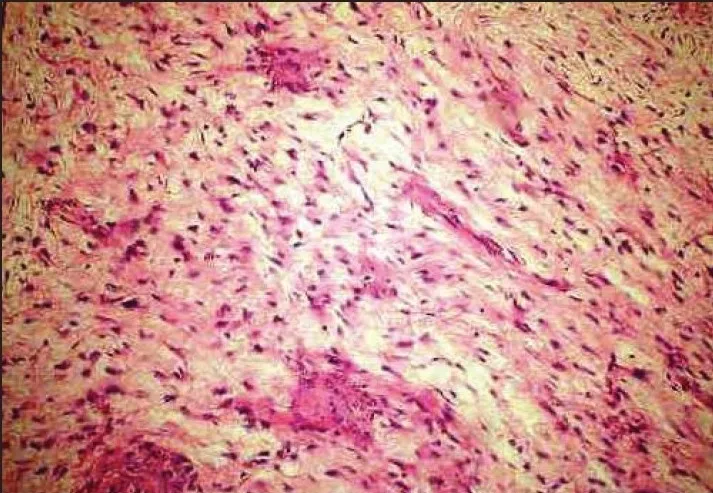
Myxoid zones composed of bland spindled cells with delicate branching-to-curvilinear vessels (hematoxylin and eosin, x10).
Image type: pathology (h&e)